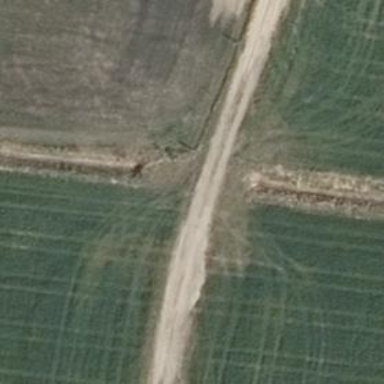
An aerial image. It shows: Track road with grade4 bridge.